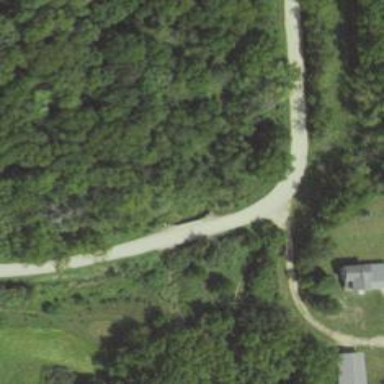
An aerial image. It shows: Residential road with bridge.